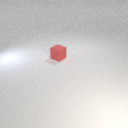
small red rubber cube